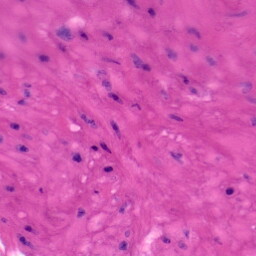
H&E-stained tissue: Skin